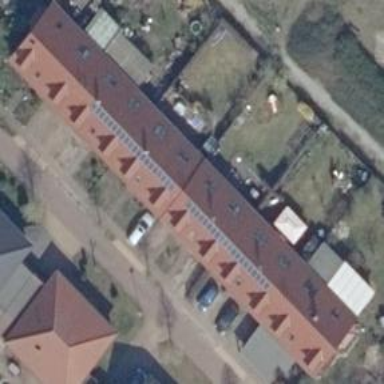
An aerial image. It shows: Terrace building with gabled roof.